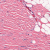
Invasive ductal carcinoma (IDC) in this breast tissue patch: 0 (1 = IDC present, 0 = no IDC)